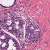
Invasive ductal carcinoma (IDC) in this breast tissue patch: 0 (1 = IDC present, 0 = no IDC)